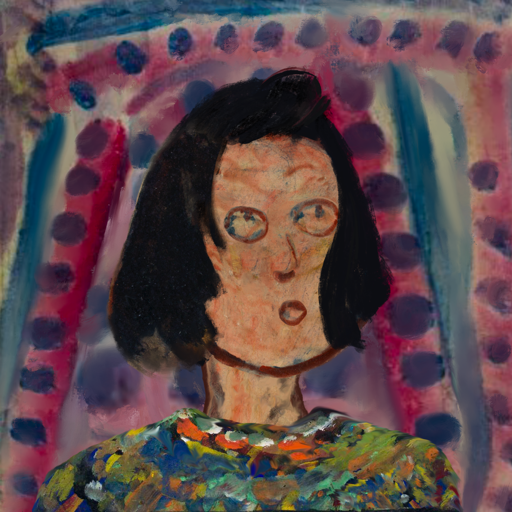
Background: HillGirl, Head And Neck Side: Orphan, Face Side: Orphan, Bust: An_Impression, Hair Side: Mosgoul, Head Accessory: Blank, Second Necklace: Blank, Necklace: Blank, Baby: Blank